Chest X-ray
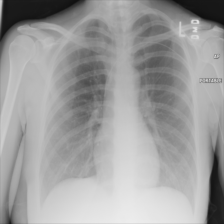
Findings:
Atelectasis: negative
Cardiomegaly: negative
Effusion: negative
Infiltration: negative
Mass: negative
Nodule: negative
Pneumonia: negative
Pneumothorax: negative
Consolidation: negative
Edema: negative
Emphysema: negative
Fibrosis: negative
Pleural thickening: negative
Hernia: negative